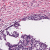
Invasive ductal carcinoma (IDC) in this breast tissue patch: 1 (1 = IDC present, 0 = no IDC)